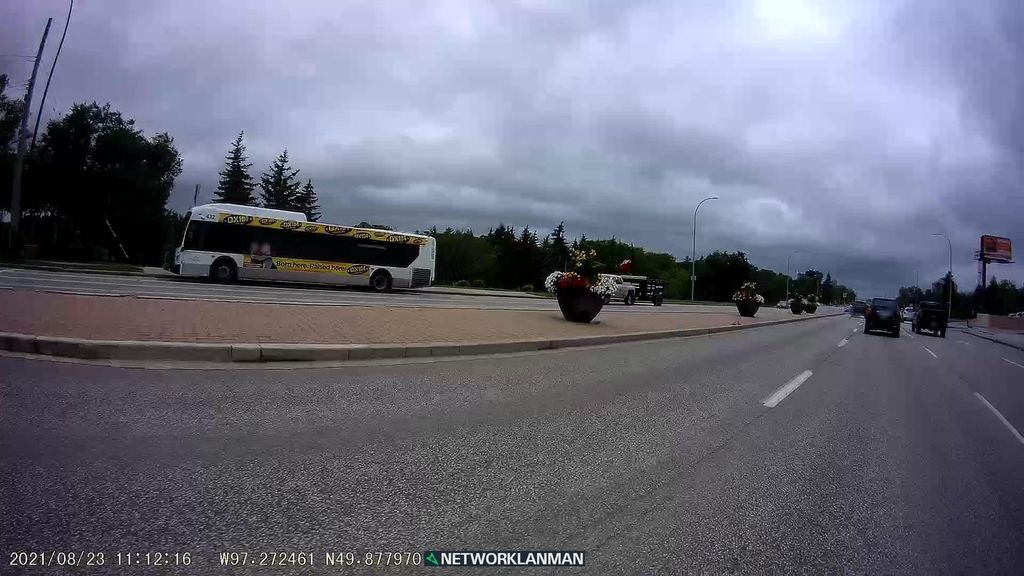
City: winnipeg